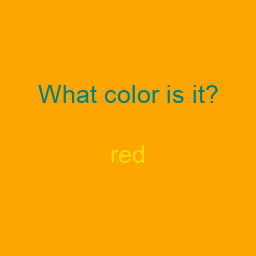
Color: gold
Color name shown: red
Background color: orange
Question text color: teal